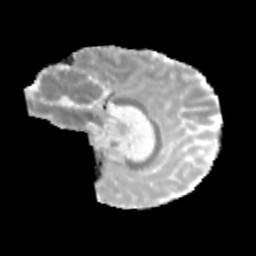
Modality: MD
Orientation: sagittal
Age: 12
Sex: male
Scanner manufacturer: siemens
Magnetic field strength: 3 T
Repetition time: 3.8 s
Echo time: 0.07 s